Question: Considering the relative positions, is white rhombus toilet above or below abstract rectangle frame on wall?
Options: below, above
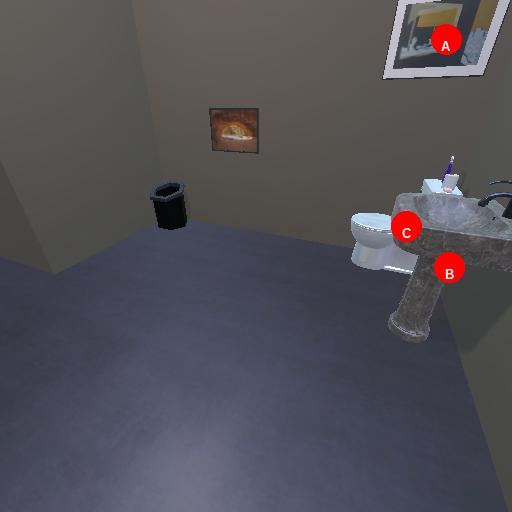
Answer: below